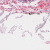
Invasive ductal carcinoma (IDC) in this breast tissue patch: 0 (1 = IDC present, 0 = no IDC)